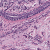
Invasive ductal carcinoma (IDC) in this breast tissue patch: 1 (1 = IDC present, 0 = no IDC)